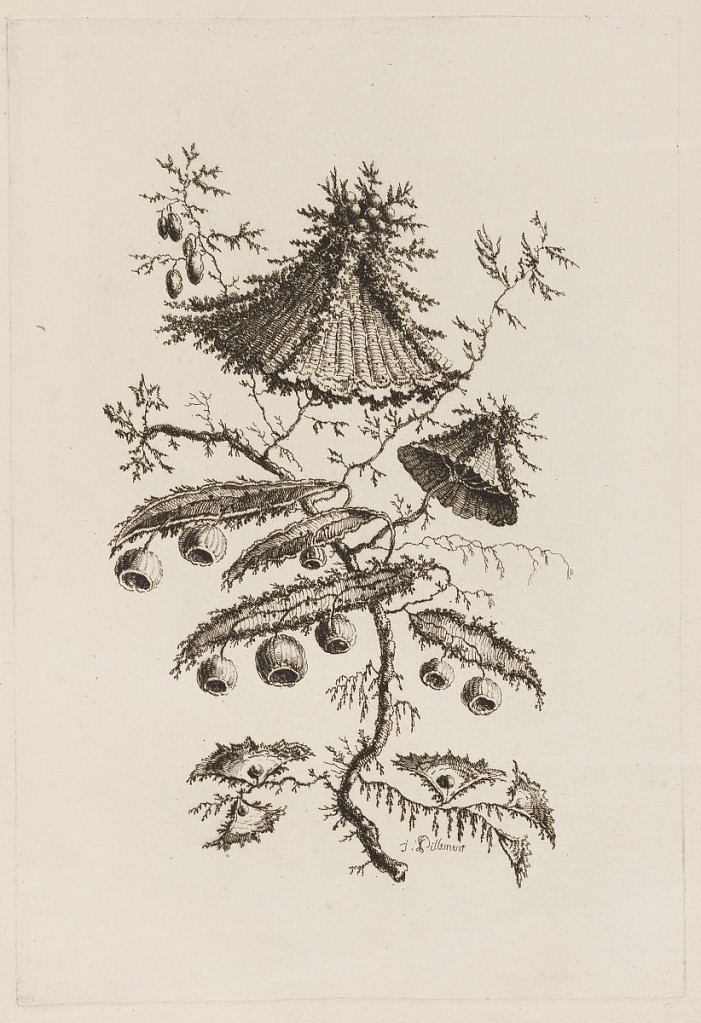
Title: Flower Branch, from "Fleures Persannes"
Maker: Jean-Baptiste Pillement, French, 1728–1808
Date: ca. 1765
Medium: Etching on paper
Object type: Print
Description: A flower branch with two conical blossoms topped by berries and long leaves from which small berries or blossoms hang.